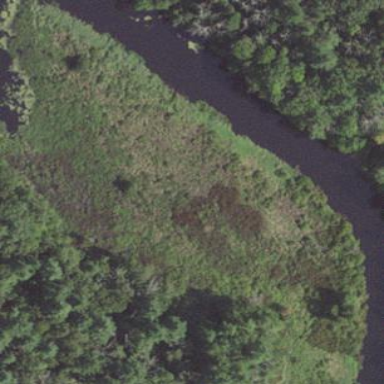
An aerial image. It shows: Marshy wetland area.